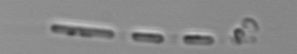
Label: Skeletonema